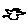
Label: bird